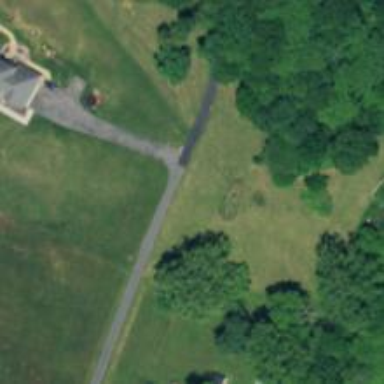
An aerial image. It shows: Driveway.